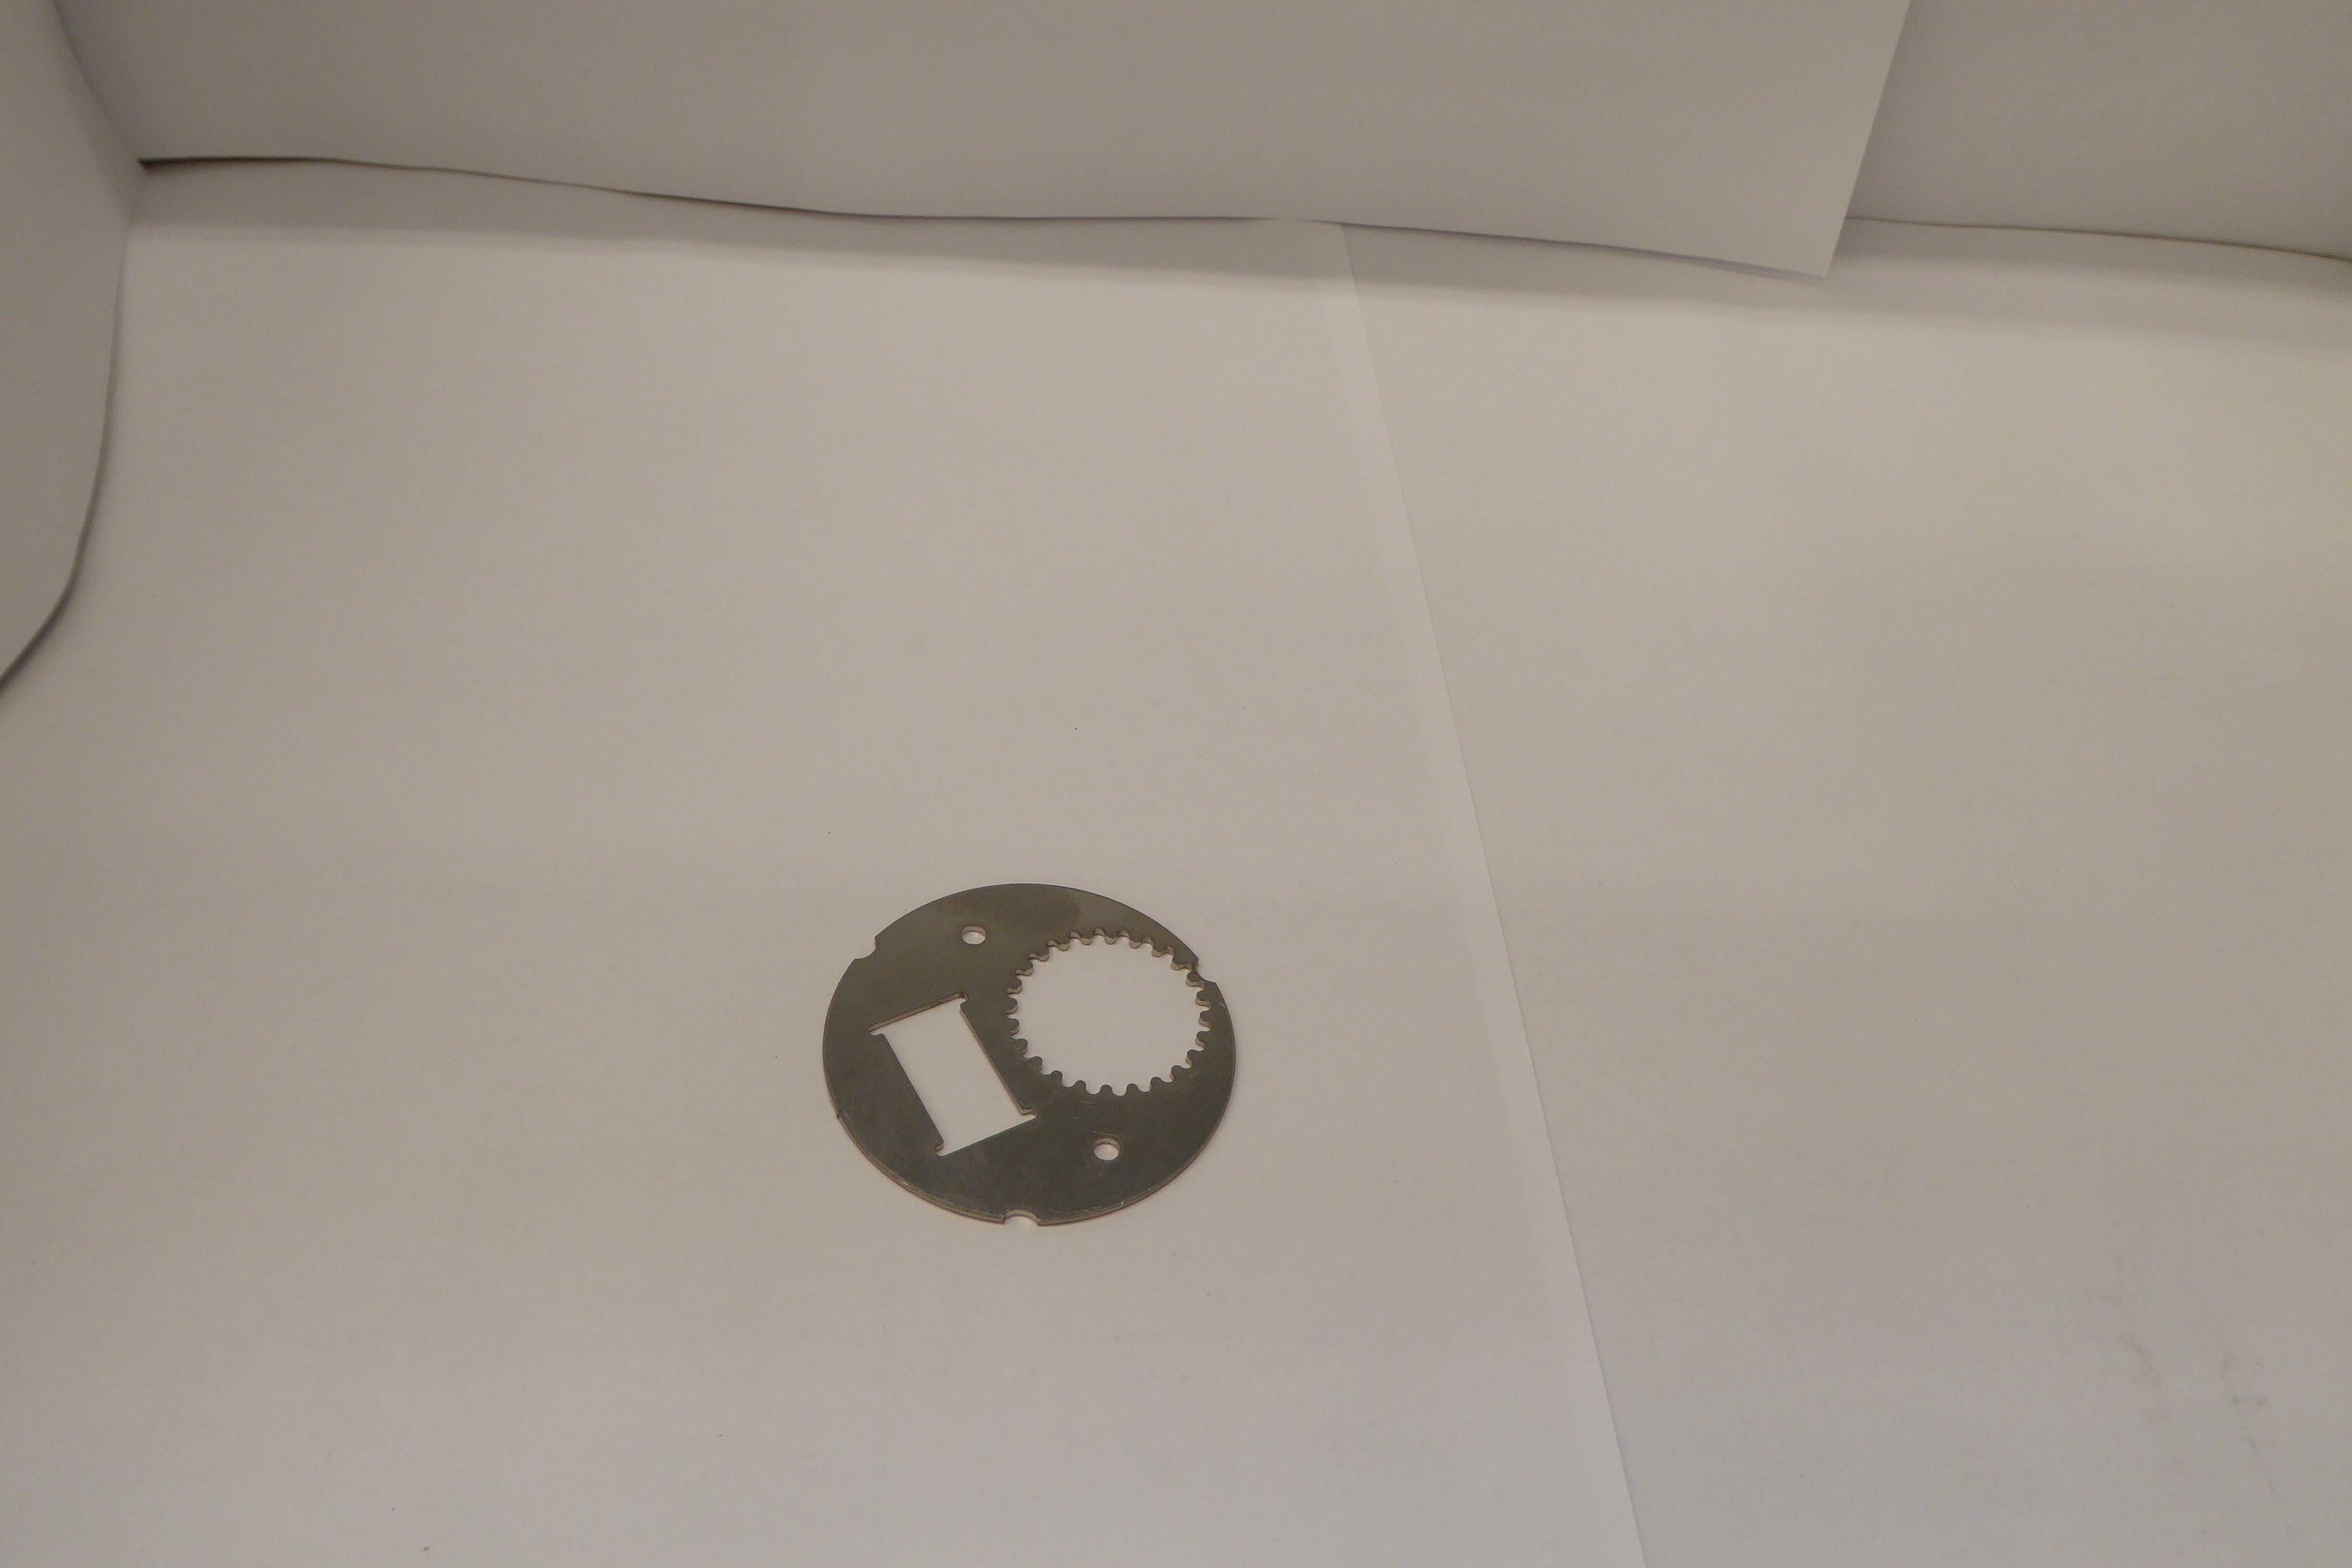
Label: Bottle Opener - Inlay